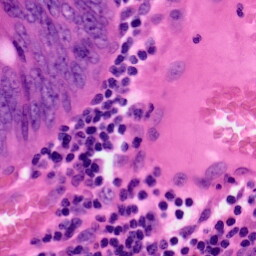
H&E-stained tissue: Colon